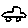
Label: car